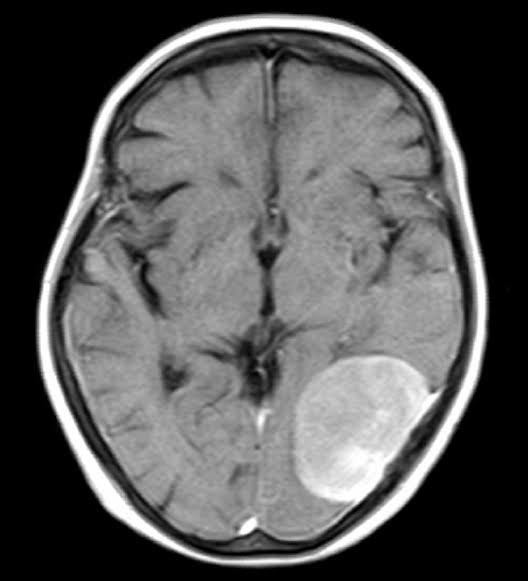
Label: meningioma